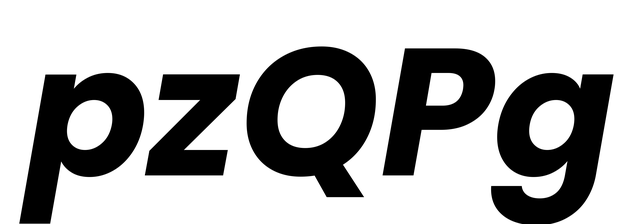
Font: Poppins-BoldItalic